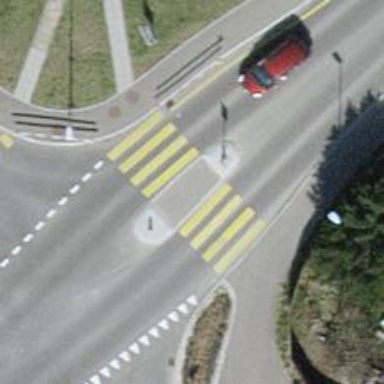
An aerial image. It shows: Marked crossing with pedestrian island.